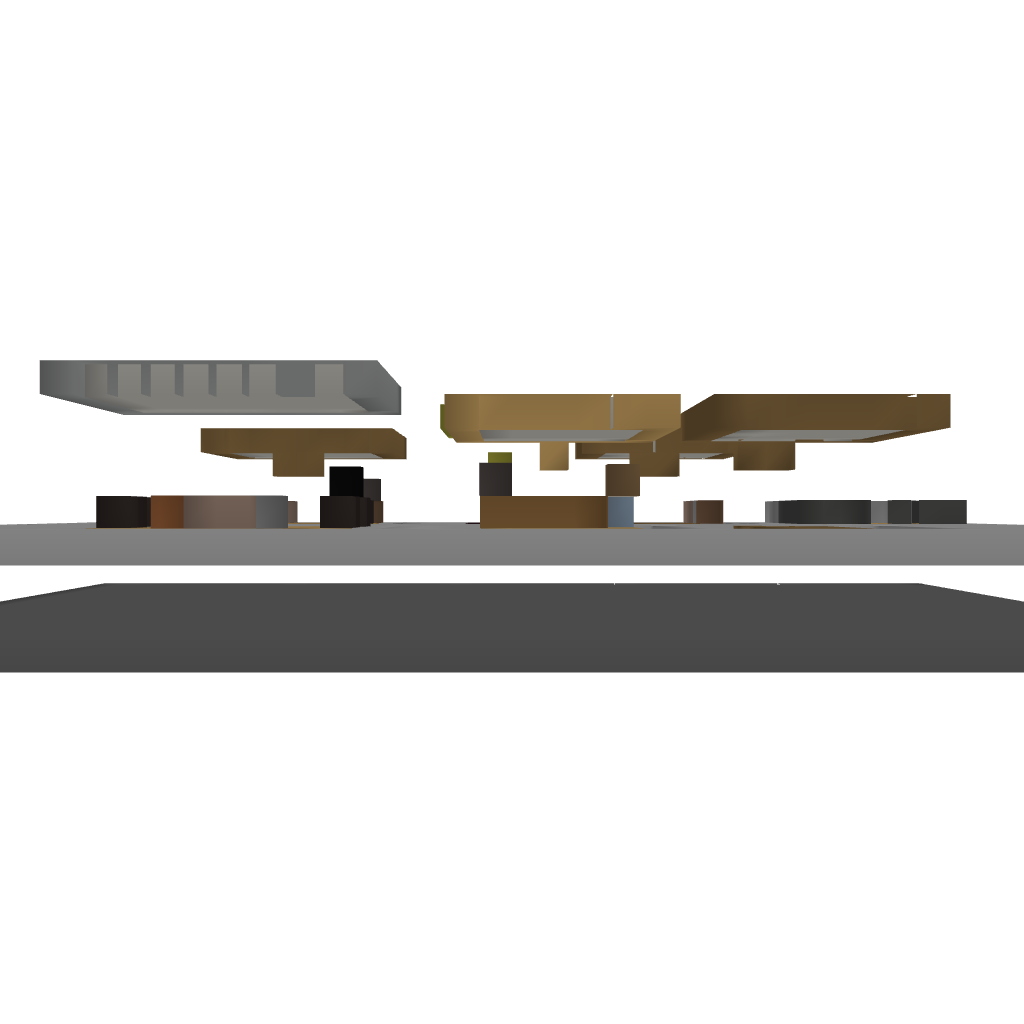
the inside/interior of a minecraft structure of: A small town